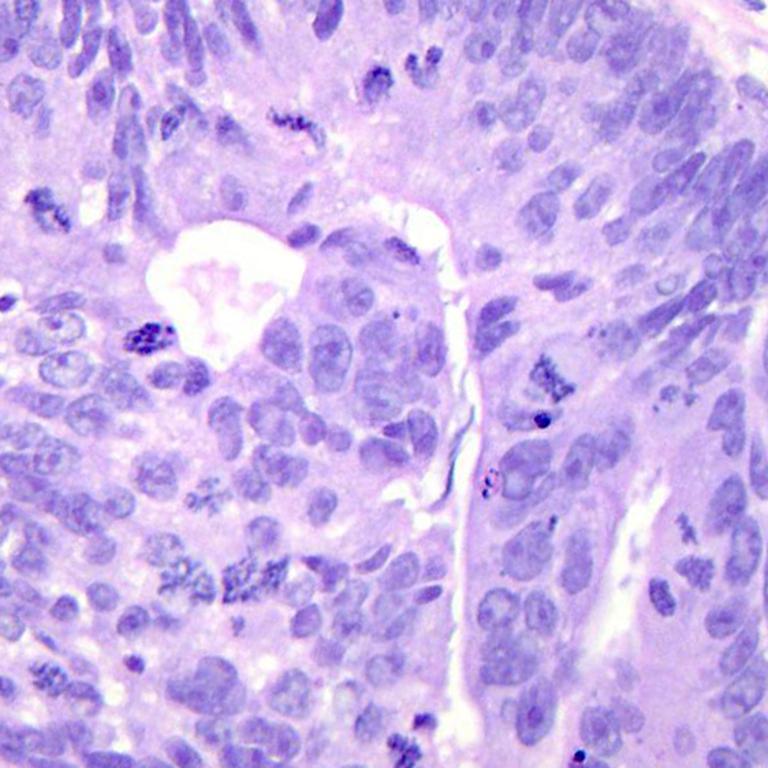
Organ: colon
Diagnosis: adenocarcinomas